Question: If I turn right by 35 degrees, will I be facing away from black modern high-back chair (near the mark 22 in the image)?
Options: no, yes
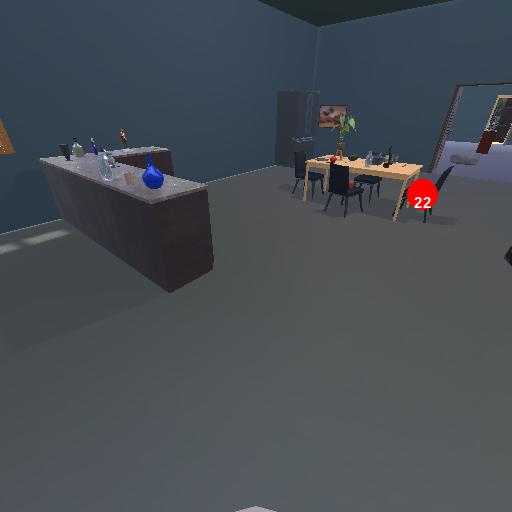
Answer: no